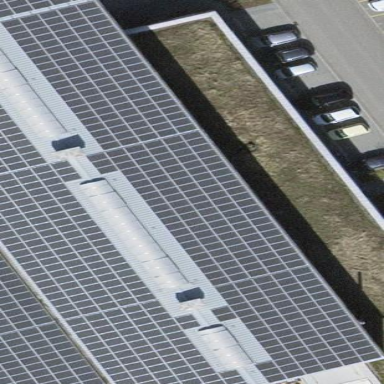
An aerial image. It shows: Solar power generator using photovoltaic method with solar photovoltaic panel types.